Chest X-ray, AP view. Patient: 53 years old, sex F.
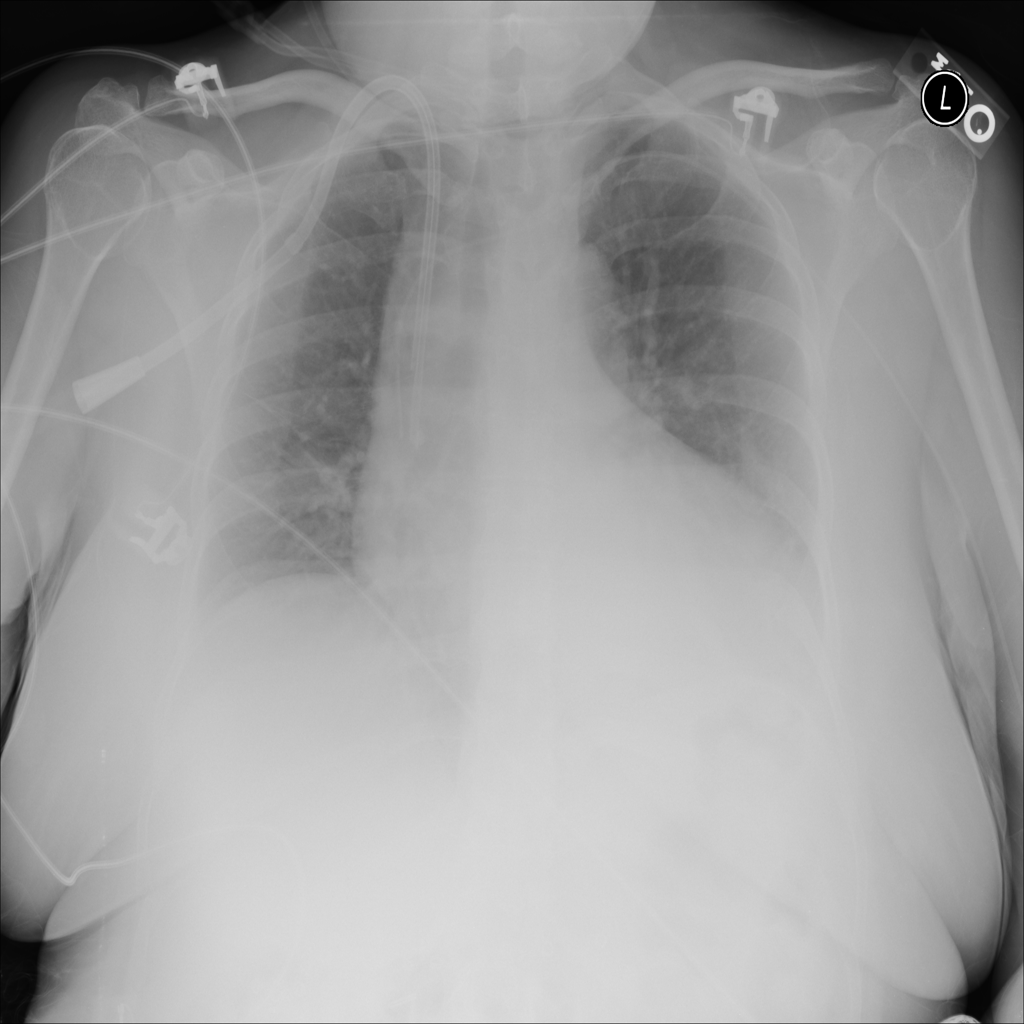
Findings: No Finding